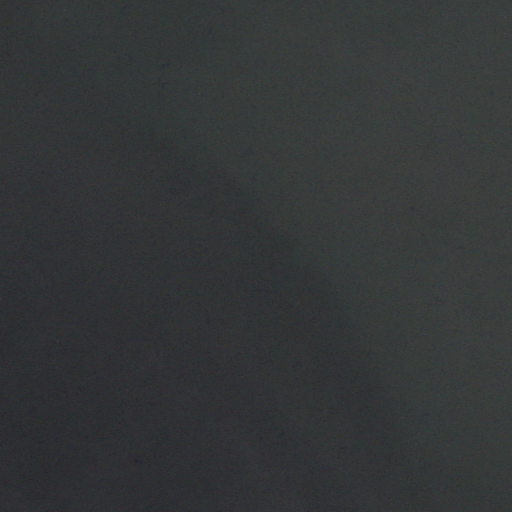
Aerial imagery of cape in New Jersey named Sayres Point containing only open water